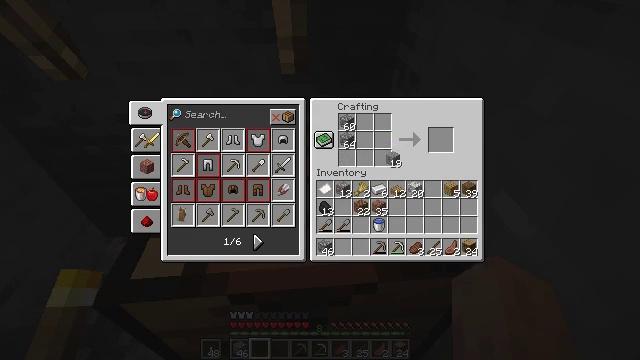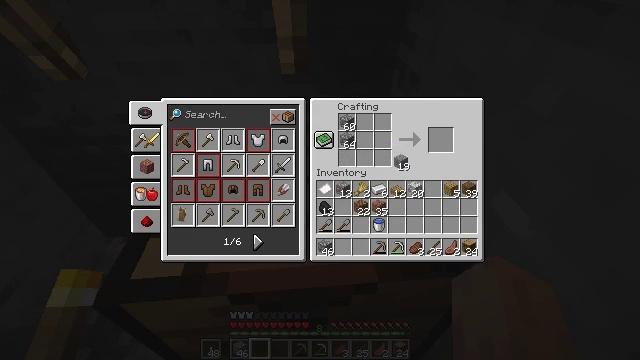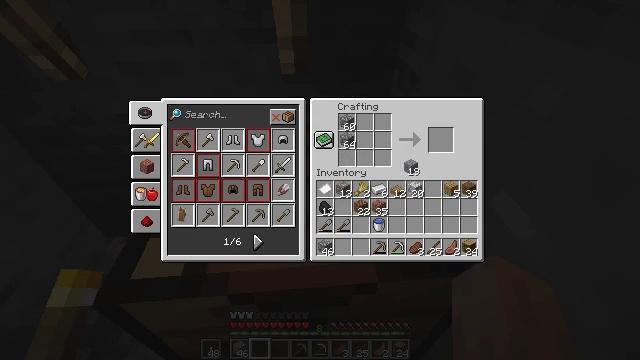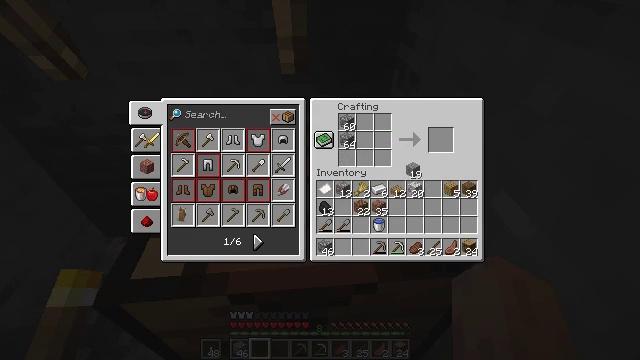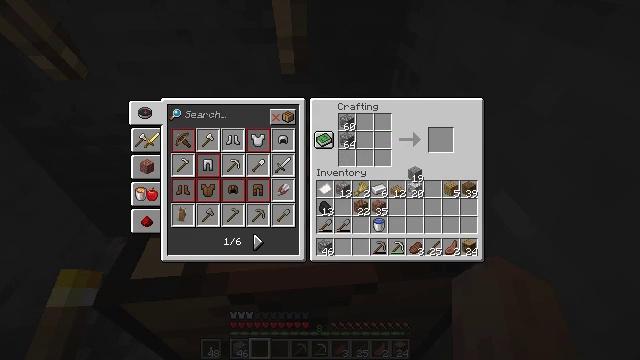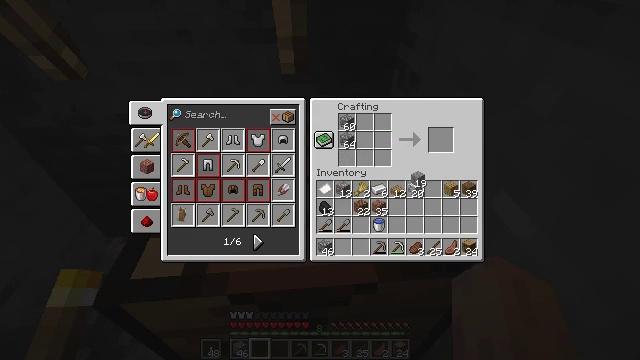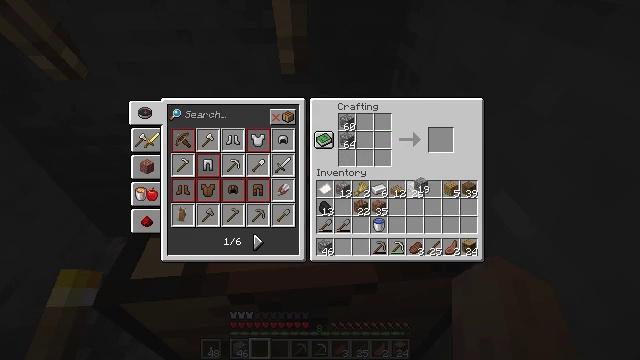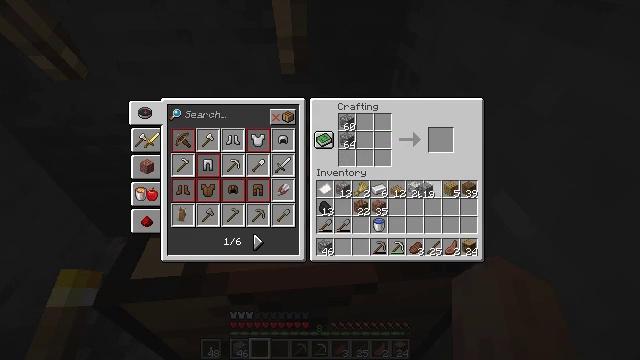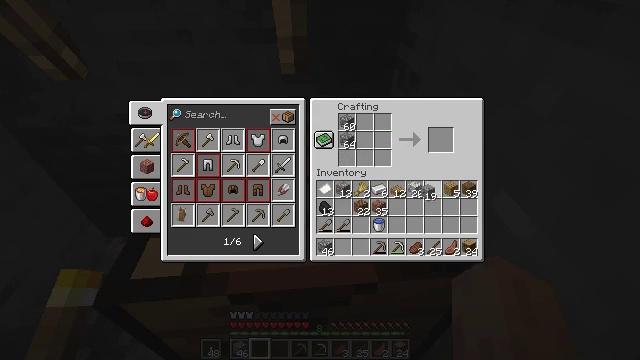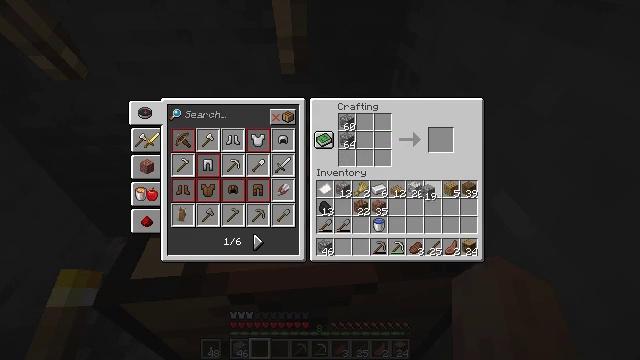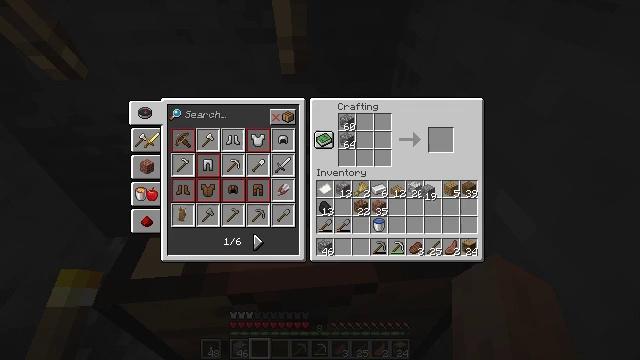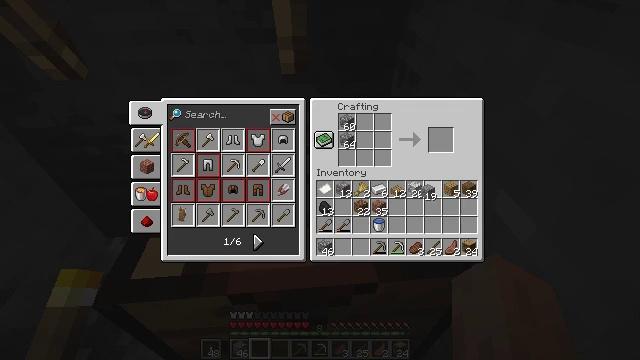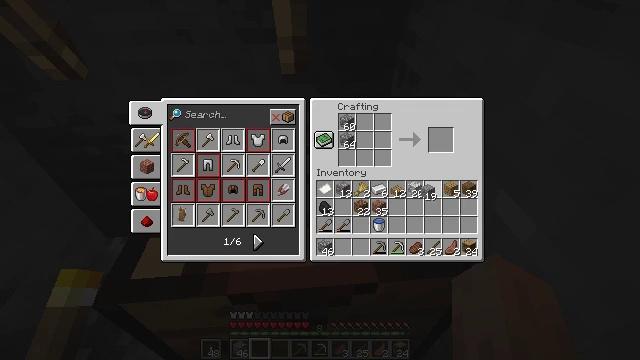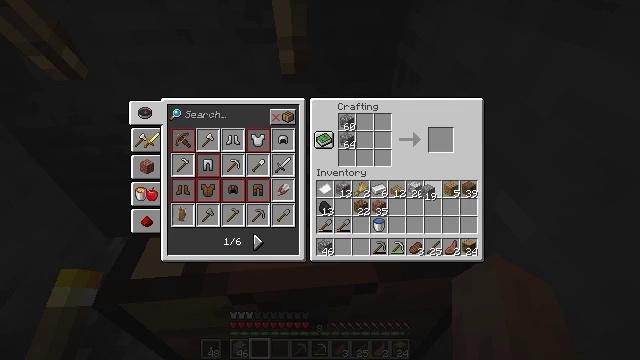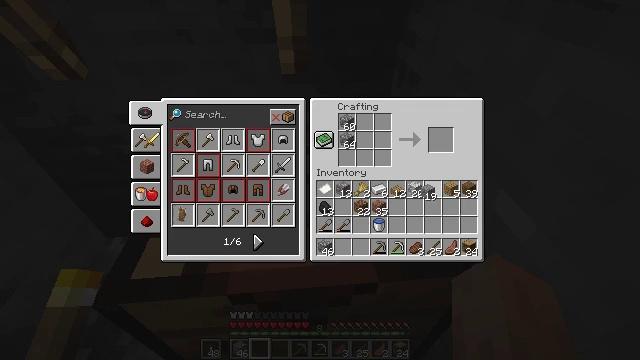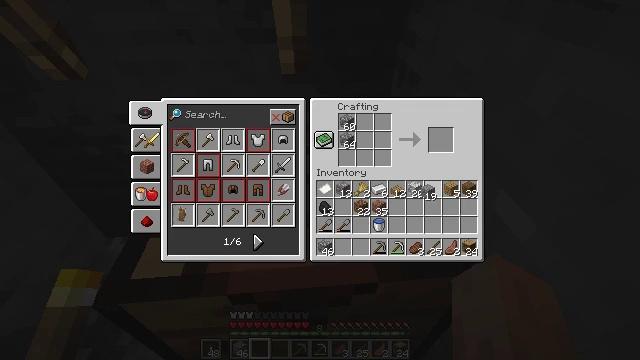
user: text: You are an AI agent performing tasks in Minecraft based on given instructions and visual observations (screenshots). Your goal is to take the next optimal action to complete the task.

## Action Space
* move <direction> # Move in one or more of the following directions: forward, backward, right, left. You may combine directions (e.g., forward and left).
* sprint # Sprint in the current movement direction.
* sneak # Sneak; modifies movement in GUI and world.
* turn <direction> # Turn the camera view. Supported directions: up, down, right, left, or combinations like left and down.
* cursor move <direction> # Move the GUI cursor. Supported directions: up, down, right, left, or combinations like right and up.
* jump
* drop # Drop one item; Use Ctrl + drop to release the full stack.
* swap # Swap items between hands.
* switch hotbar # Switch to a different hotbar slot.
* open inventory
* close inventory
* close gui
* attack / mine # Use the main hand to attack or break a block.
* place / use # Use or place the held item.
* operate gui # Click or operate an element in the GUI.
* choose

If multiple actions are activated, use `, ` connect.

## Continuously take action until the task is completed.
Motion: motion action
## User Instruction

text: Use a crafting table to make cobblestone stairs.
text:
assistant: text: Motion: cursor move right
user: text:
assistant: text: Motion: cursor move right
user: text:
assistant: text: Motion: no_op
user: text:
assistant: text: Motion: no_op
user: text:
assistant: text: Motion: no_op
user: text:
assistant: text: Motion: no_op
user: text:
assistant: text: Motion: no_op
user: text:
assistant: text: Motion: no_op
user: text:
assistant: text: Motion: no_op
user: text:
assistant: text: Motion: no_op
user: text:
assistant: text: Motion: no_op
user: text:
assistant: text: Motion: no_op
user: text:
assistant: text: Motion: no_op
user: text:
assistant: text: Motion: no_op
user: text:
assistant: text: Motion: no_op
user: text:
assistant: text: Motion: no_op
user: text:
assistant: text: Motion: operate gui
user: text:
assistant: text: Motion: operate gui
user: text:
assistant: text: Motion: operate gui
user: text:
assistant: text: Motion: no_op
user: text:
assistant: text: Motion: no_op
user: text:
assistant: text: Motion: cursor move left
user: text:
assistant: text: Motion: cursor move left
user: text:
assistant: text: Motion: no_op
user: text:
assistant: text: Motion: no_op
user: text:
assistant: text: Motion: no_op
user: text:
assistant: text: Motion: cursor move left
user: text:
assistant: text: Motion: no_op
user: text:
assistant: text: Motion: no_op
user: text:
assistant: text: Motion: no_op